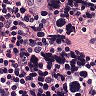
Metastatic tissue present: no